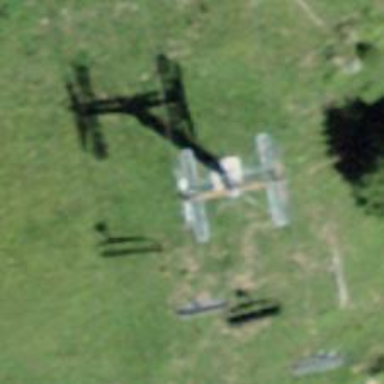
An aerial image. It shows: Pylon for aerialway.